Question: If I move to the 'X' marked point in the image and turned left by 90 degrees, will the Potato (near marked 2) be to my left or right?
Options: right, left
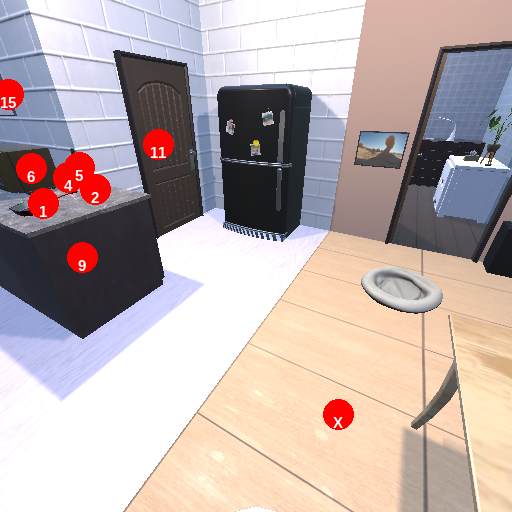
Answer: right